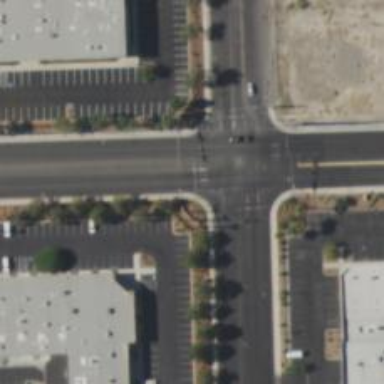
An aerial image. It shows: Solid stop line on the road marking.